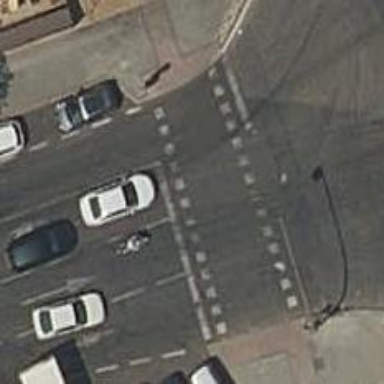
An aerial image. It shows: Zebra crossing with traffic signals.